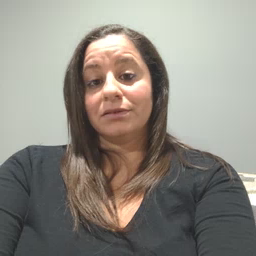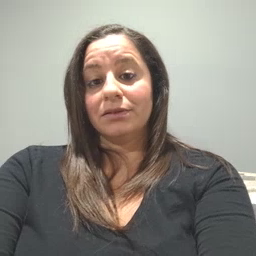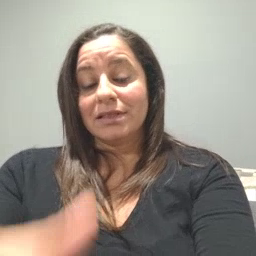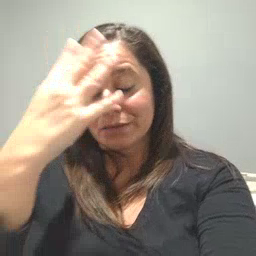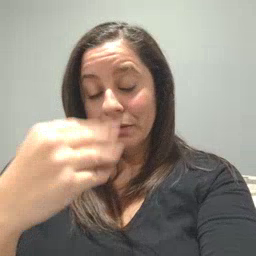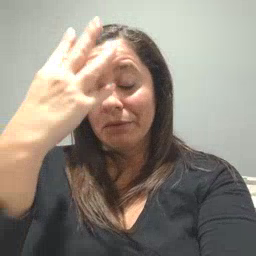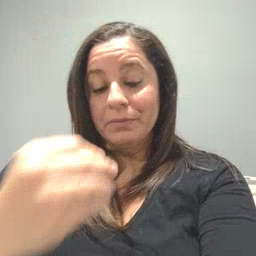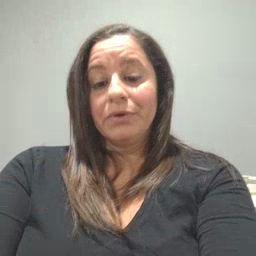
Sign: sleepy